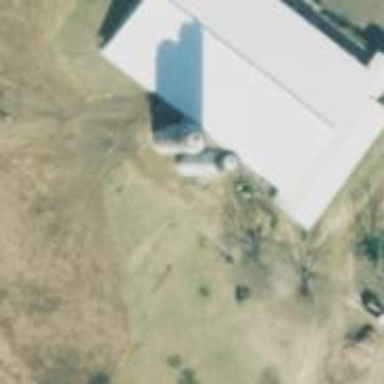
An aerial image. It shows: Silo.